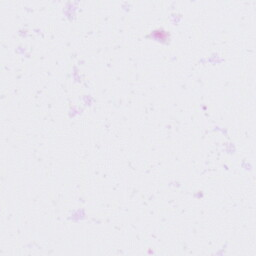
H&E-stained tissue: Ovarian